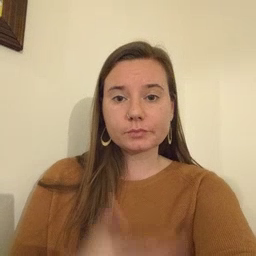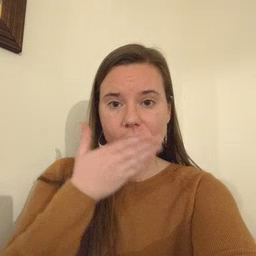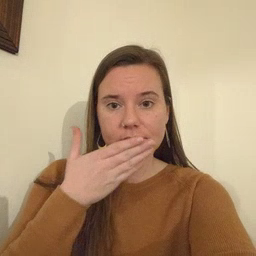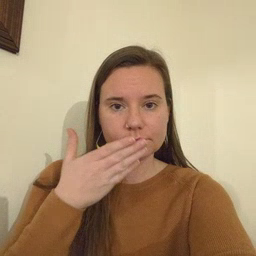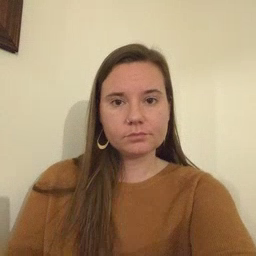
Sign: napkin